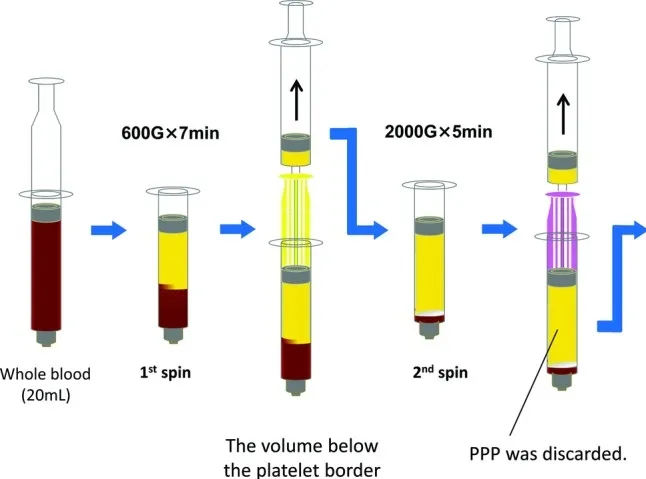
PRP preparation with the KYOCERA Medical PRP Kit (2-session centrifugation method) is shown in the schema. PRP indicates platelet-rich plasma; PPP, platelet poor plasma.
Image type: pathology (immunostaining)